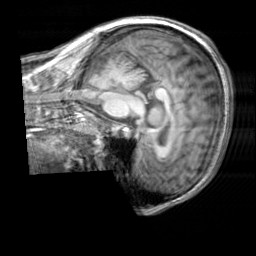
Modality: T1w
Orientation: sagittal
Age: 24
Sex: male
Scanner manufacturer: siemens
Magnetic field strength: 3 T
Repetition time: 2.3 s
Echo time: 0.00303 s